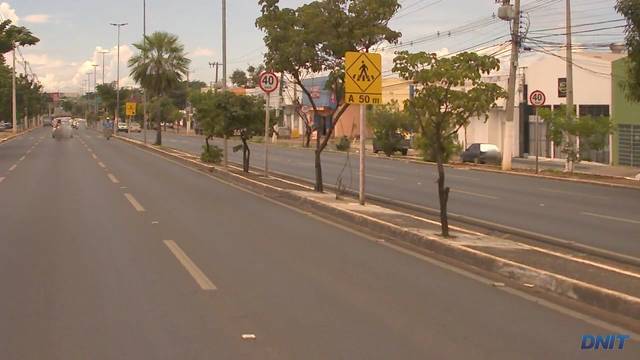
Region: Brazil
Coordinates: -15.617, -56.123